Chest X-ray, PA view. Patient: 34 years old, sex M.
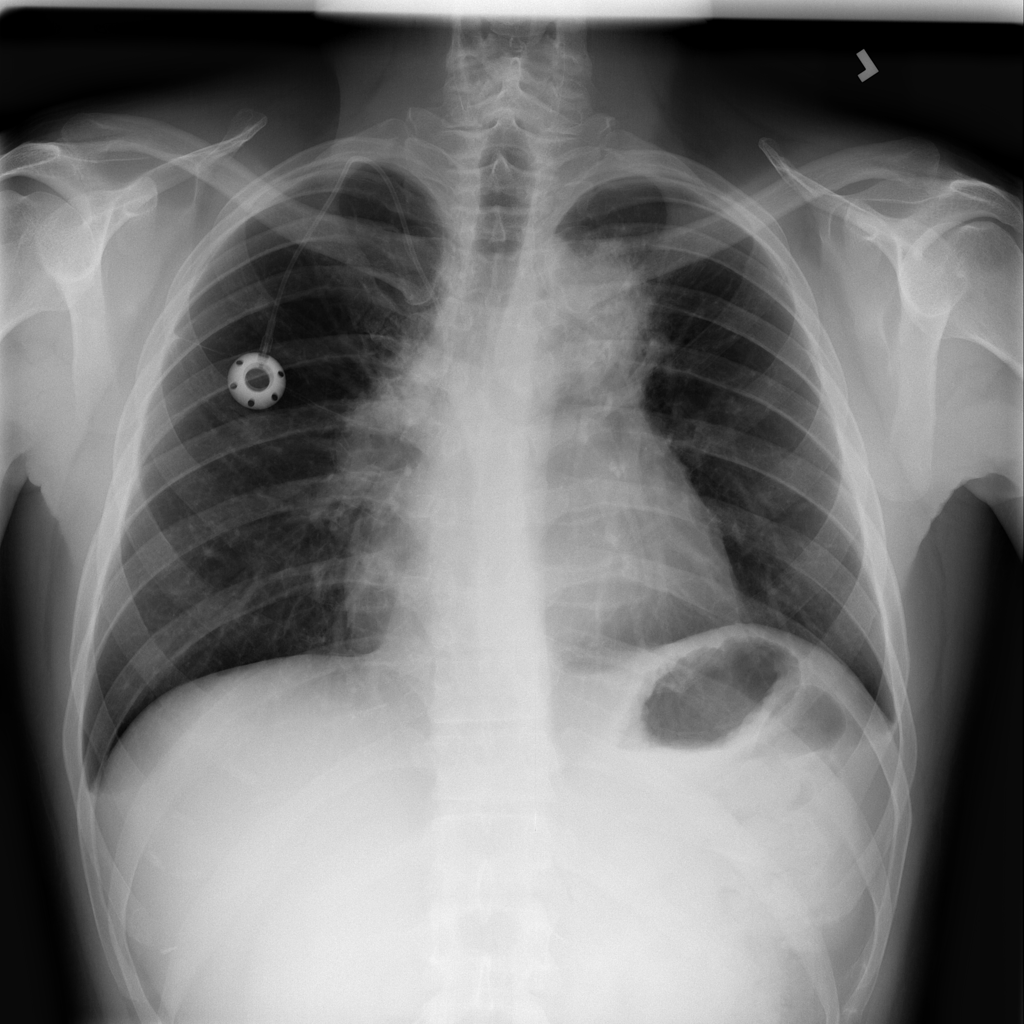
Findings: No Finding